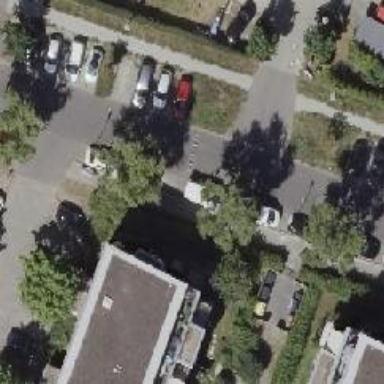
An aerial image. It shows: Bump for traffic calming.